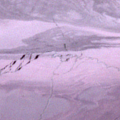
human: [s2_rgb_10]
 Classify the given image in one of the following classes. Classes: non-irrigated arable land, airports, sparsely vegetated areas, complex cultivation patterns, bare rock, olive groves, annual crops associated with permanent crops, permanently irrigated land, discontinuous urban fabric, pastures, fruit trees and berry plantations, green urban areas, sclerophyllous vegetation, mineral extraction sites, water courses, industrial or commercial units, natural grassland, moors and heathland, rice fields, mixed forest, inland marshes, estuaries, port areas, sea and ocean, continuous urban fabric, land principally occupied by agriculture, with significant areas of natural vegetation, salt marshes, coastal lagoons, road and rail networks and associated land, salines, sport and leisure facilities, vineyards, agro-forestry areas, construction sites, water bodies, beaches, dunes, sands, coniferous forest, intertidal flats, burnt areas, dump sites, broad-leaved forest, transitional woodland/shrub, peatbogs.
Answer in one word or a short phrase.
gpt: sea and ocean